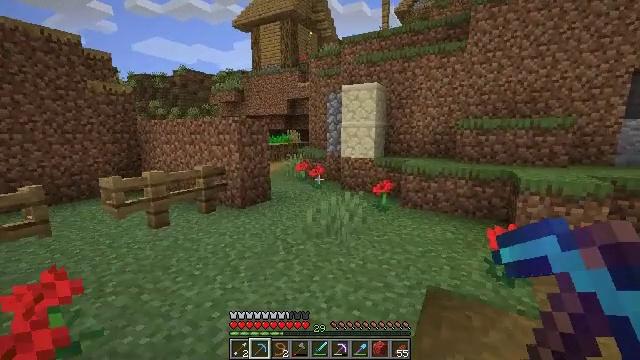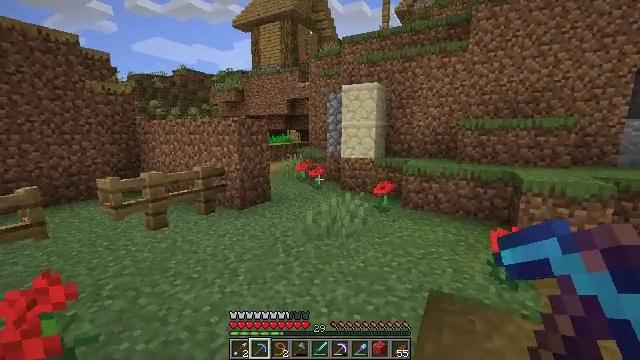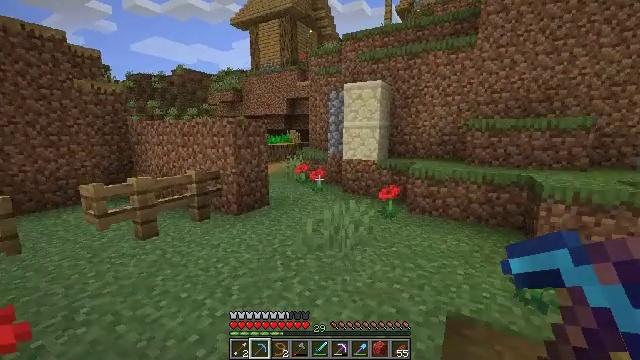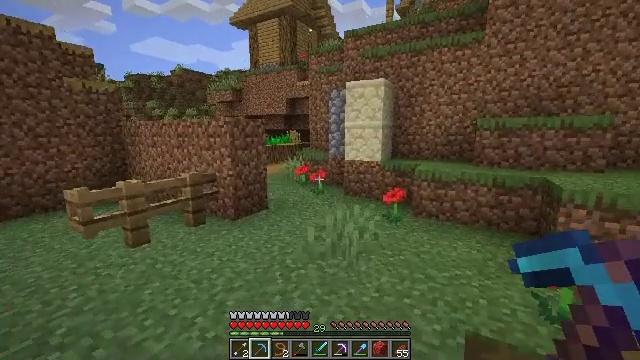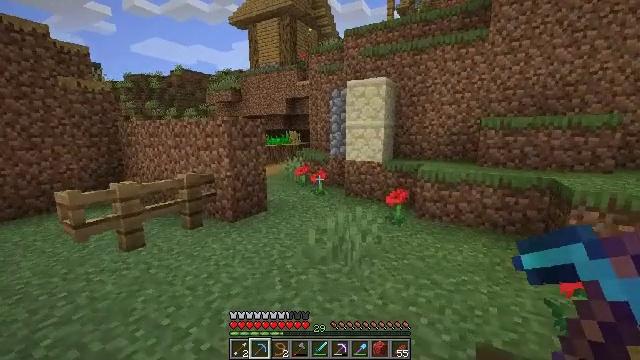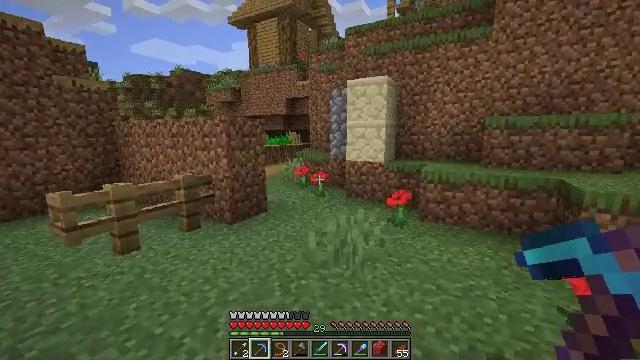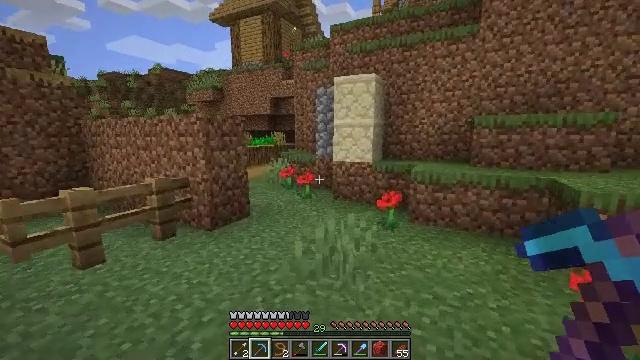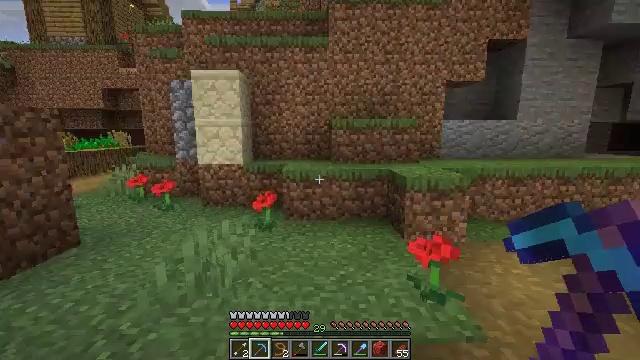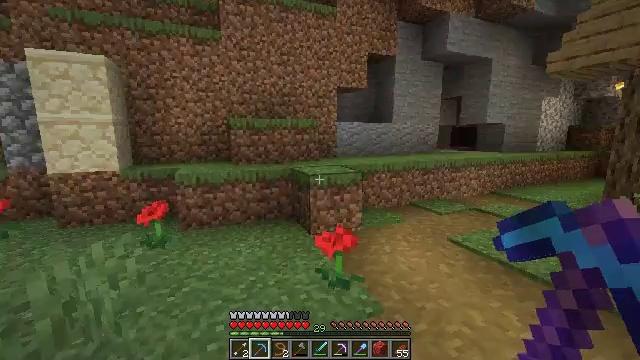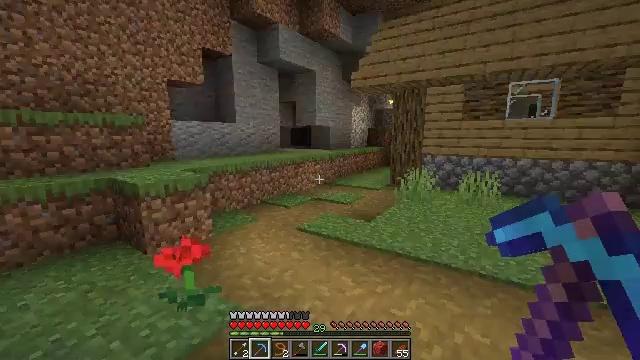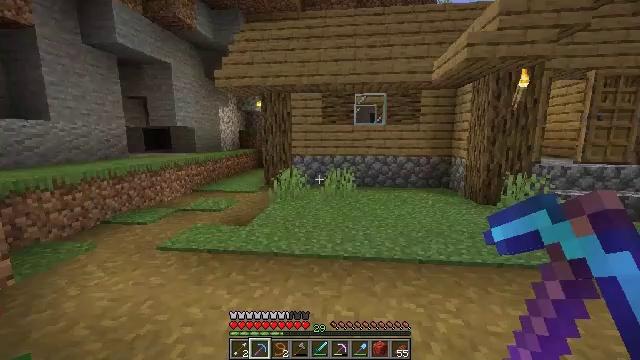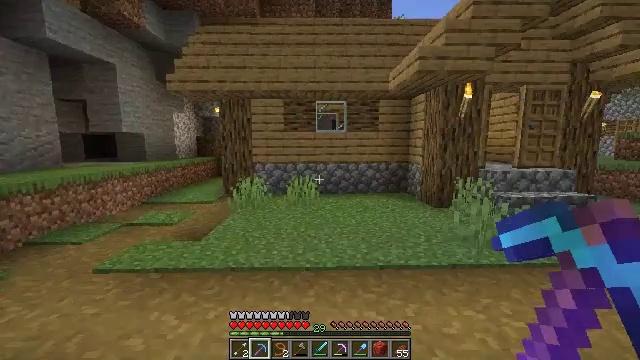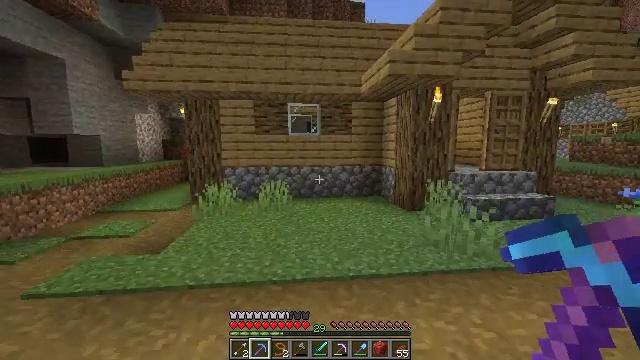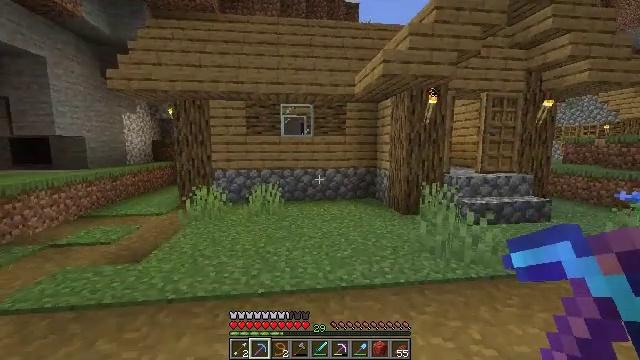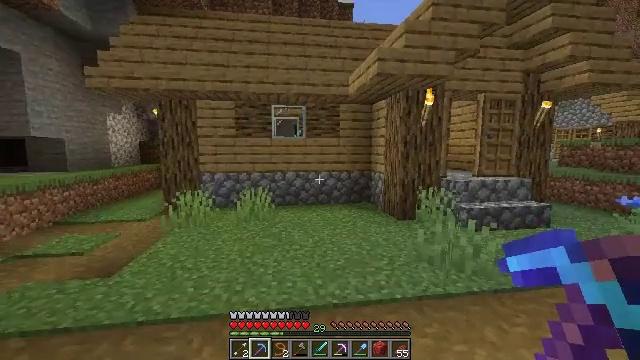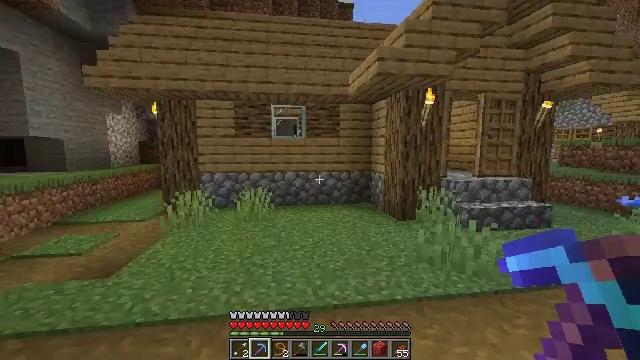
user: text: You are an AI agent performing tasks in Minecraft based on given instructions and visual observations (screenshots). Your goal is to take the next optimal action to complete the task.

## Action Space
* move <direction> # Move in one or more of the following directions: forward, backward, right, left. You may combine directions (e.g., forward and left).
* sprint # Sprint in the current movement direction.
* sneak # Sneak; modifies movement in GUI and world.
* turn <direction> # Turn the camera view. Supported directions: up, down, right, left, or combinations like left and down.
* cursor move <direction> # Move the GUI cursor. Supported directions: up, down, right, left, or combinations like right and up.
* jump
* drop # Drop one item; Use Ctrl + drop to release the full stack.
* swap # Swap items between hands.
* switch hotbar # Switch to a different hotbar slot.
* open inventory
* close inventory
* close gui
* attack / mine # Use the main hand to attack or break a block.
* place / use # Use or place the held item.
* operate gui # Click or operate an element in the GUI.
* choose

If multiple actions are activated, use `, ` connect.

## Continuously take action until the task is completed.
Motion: motion action
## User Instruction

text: Drop a lead.
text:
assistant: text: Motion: move forward
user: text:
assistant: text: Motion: move forward
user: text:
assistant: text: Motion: move forward
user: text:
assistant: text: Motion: move forward
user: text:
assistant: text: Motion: move forward
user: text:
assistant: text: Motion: turn right
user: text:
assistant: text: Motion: turn right
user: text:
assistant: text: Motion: turn right
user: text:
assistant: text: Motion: move right, turn right
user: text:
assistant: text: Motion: move forward and move right, turn right
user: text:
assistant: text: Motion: move forward and move right, turn right and up
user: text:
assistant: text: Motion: move forward, turn right
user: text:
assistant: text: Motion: move forward, turn right
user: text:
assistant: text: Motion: move forward, turn right
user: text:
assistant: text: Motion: move forward
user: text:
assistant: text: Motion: move forward
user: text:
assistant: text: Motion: move forward
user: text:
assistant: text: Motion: move forward
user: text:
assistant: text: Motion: move forward
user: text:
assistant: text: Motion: move forward and move right
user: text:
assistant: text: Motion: move forward and move right
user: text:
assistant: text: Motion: move forward and move right
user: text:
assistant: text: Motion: move forward and move right
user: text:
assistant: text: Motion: move forward and move right
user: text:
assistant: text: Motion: move forward and move right, turn right
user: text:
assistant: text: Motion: move forward and move right, turn right and down
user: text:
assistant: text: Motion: move forward and move right, turn right and down
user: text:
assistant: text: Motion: move forward and move right, turn right
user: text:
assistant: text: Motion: move forward, turn right
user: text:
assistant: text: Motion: move forward